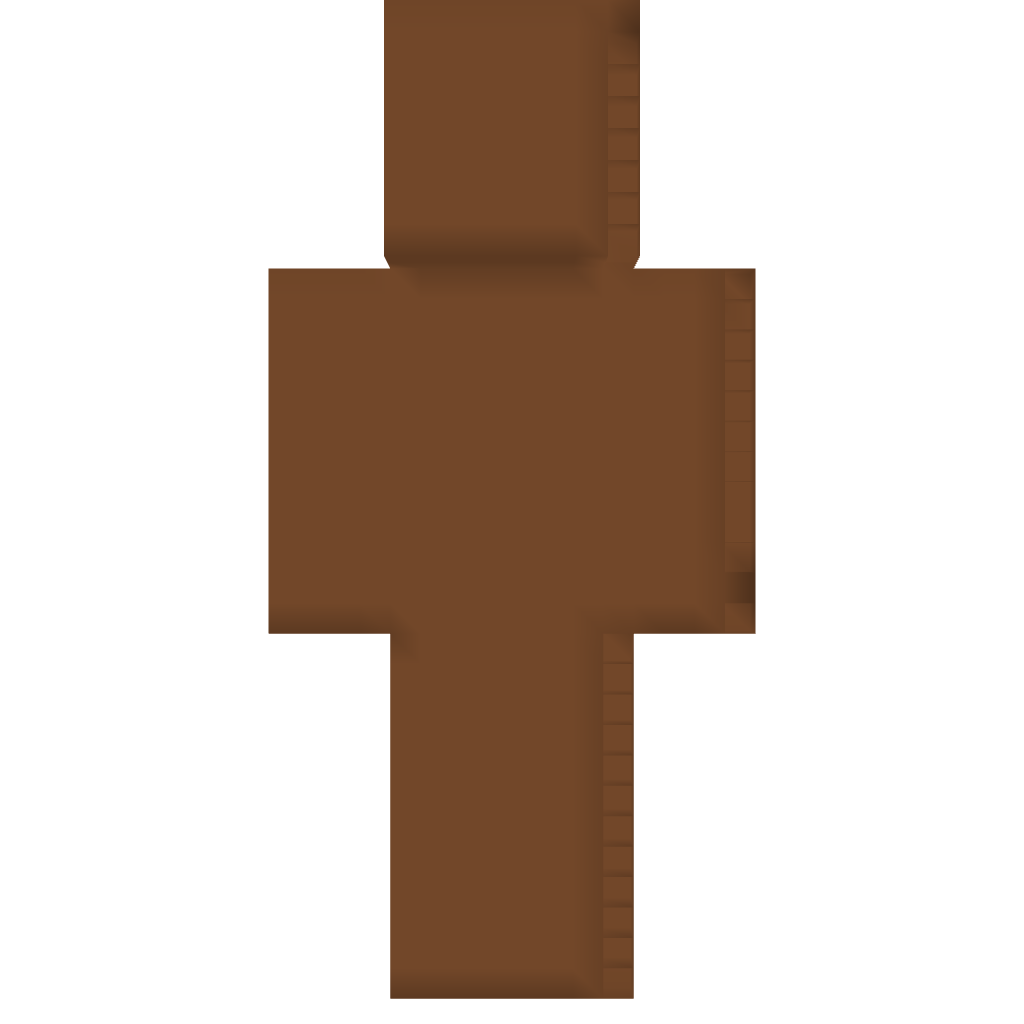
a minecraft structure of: Mr.Bear